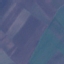
Label: AnnualCrop